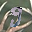
Label: 9